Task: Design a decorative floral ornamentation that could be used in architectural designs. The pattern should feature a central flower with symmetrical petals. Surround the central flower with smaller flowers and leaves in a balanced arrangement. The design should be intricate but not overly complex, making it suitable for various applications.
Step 1830:
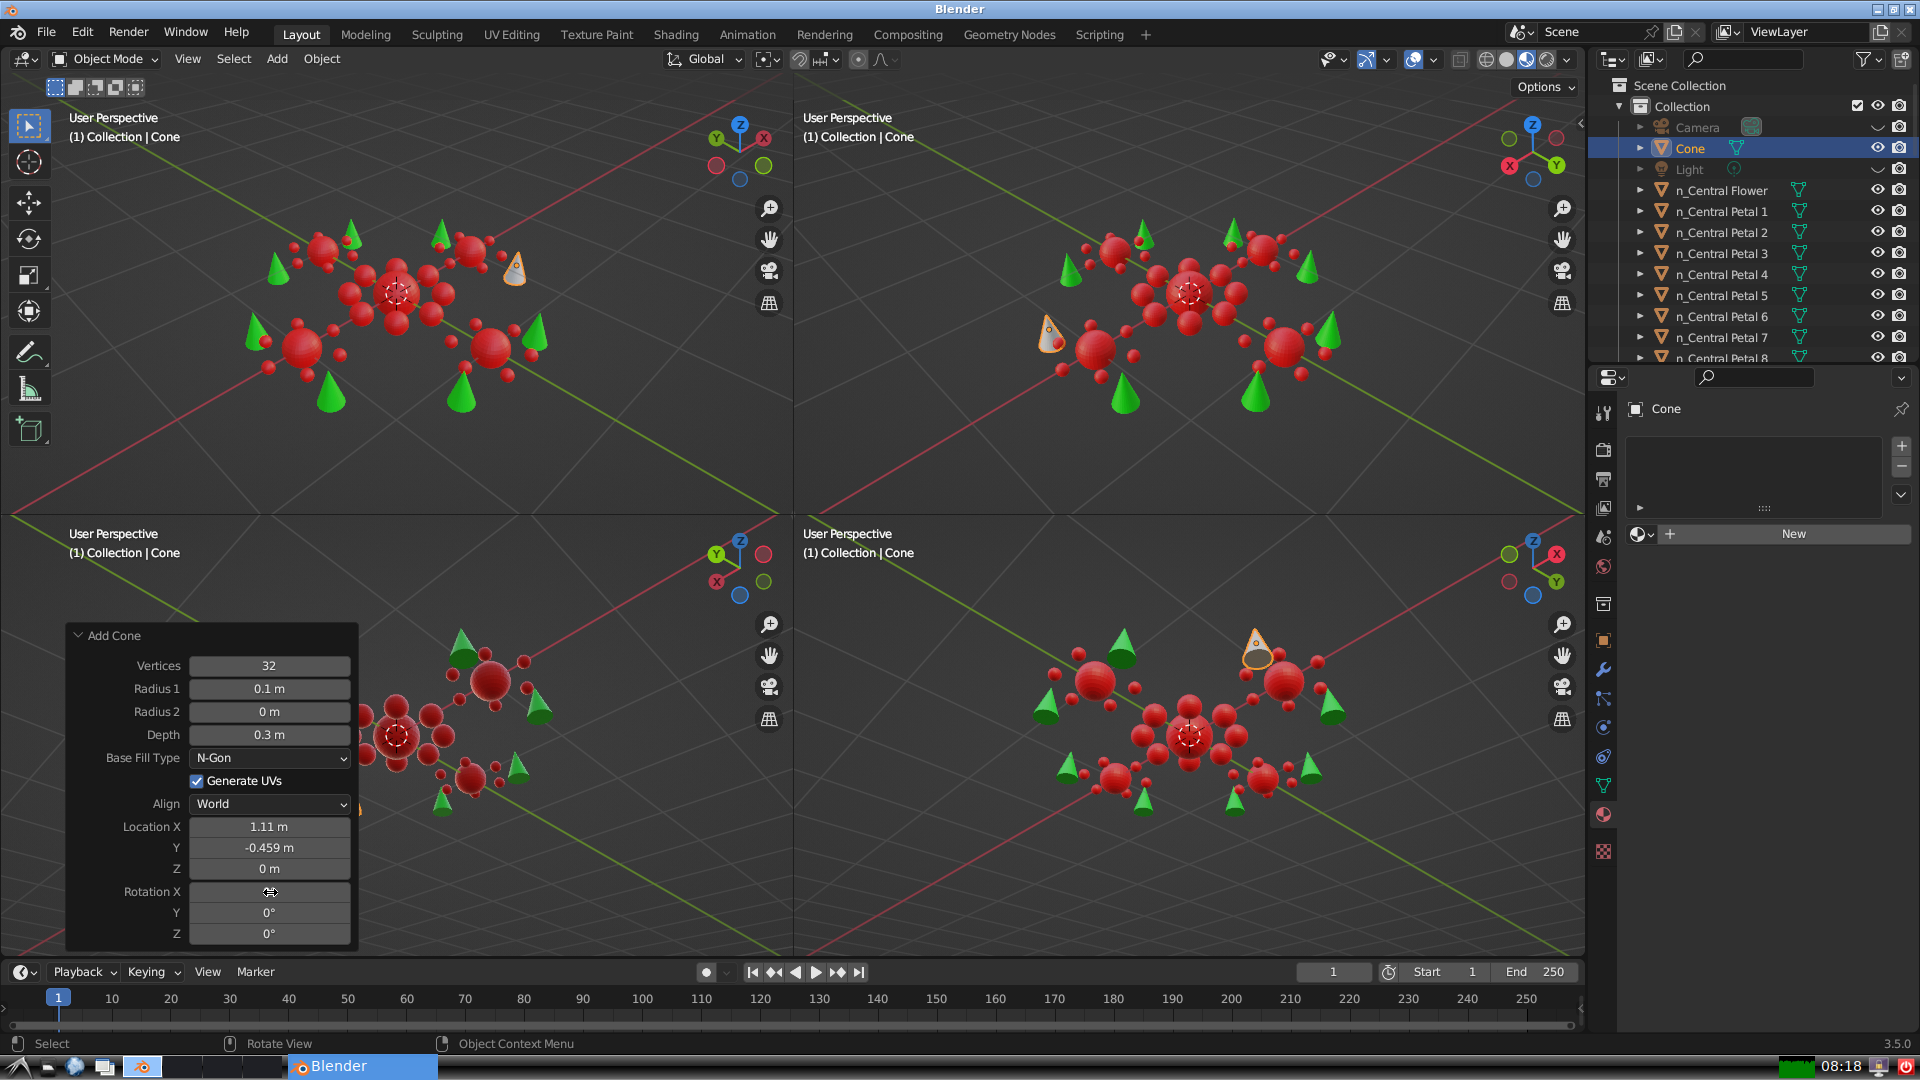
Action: click: no